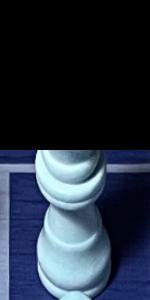
Label: King_White